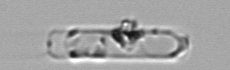
Label: Guinardia_delicatula